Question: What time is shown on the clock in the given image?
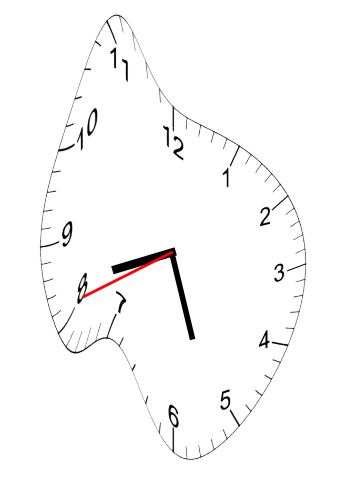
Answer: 08:26:41